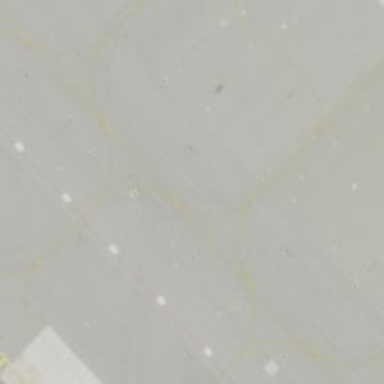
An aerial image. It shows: Image of taxiway at airport.